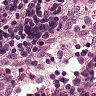
Metastatic tissue present: no